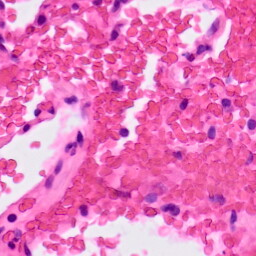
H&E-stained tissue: Lung